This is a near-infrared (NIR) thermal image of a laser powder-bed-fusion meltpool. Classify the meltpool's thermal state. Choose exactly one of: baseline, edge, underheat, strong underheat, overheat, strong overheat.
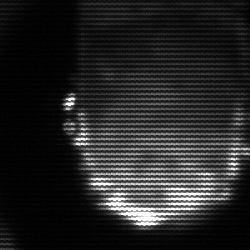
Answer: baseline